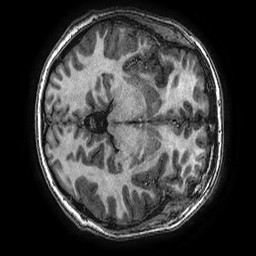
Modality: T1w
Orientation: axial
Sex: male
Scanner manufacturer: ge
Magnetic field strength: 3 T
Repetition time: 0.00766 s
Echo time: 0.003476 s